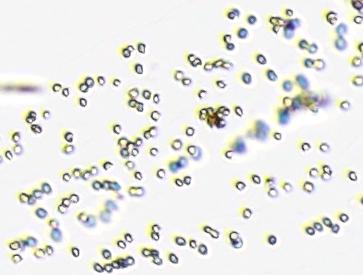
Label: Phaeocystis